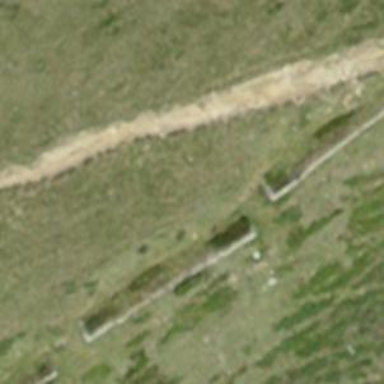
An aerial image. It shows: Fence designed to prevent avalanches.